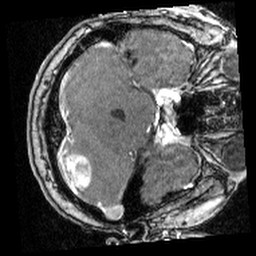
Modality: angio
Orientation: axial
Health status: ill
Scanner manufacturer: siemens
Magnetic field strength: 1.5 T
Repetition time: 0.04 s
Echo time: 0.00709 s